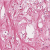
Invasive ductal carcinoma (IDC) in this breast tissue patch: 1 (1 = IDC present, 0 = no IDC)